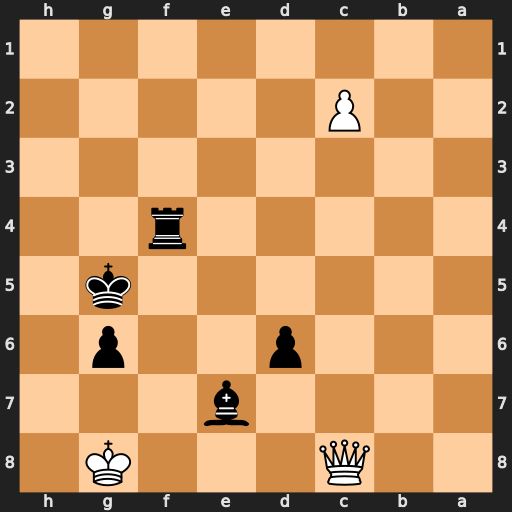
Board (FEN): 2Q3K1/4b3/3p2p1/6k1/5r2/8/2P5/8
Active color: b
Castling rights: -
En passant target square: -
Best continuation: Rf8+ Qxf8 Bxf8